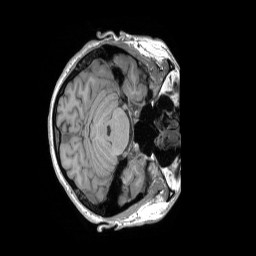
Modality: T1w
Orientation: axial
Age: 25
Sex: female